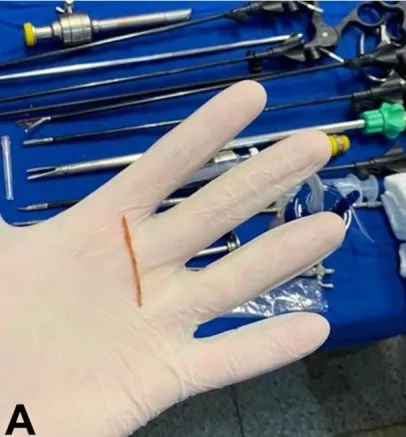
The intraoperative moment after laparoscopic removal of the foreign body.
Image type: medical_photograph (other_medical_photograph)